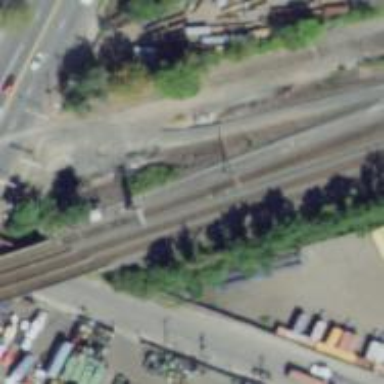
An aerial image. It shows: Junction on the railway.